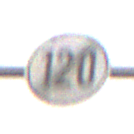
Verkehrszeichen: EndeGeschwindigkeit120
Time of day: MorningAfternoon
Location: Outdoor (Nature)
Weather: Overcast
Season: NotSpecified
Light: Natural